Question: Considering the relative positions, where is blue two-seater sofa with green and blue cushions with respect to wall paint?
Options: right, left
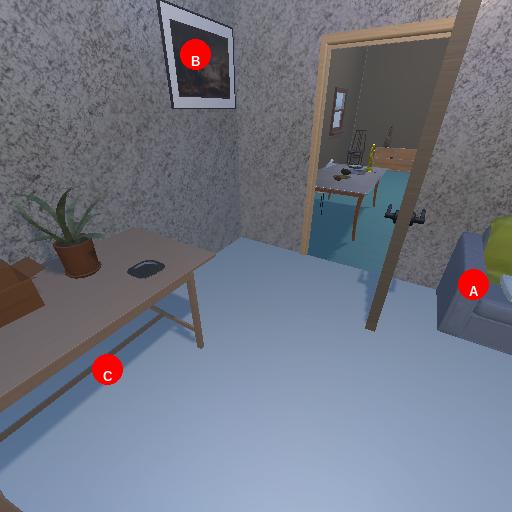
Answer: right